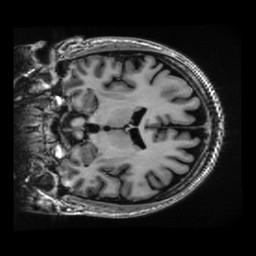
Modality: T1w
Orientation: coronal
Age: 39
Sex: male
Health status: healthy
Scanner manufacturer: ge
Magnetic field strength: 3 T
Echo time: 0.0052 s